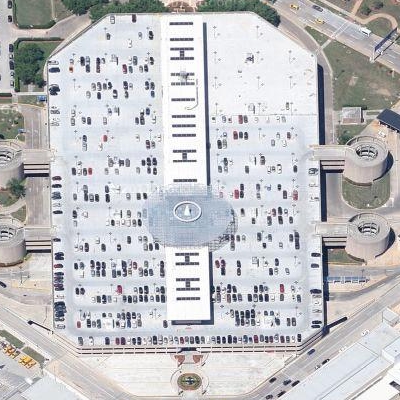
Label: gParking